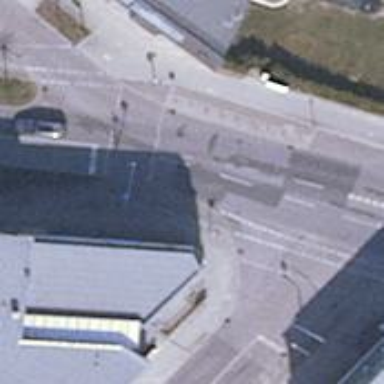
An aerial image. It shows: Crossing with traffic signals.